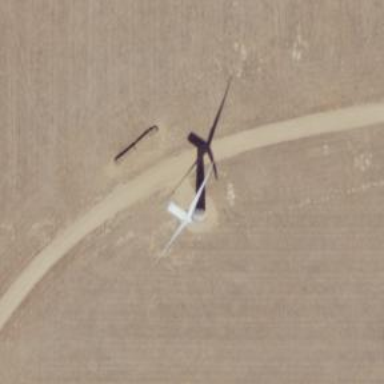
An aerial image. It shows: Wind generator using horizontal axis wind turbines.